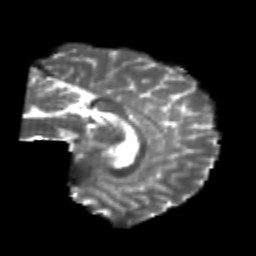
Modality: T2w
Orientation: sagittal
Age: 20
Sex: female
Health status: healthy
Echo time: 0.074 s